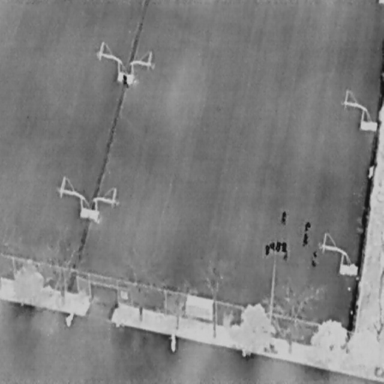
There are nine People in the infrared image.